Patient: sex M, age 62
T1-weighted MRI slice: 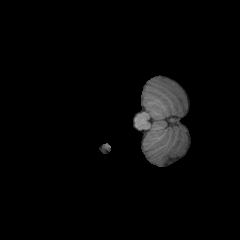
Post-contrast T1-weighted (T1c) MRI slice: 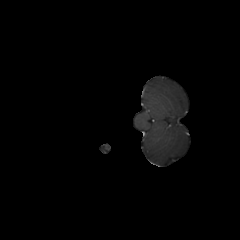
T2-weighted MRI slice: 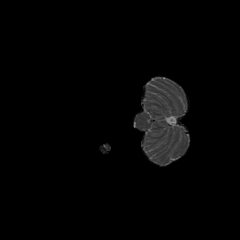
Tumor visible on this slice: no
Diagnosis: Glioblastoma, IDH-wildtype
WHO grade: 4